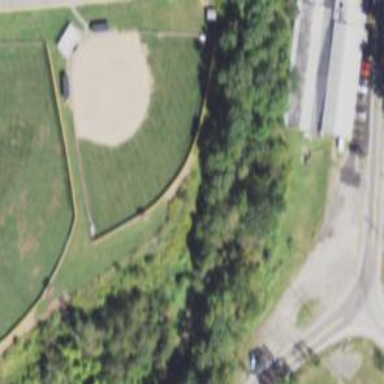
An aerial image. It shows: Softball pitch for leisure land activities.